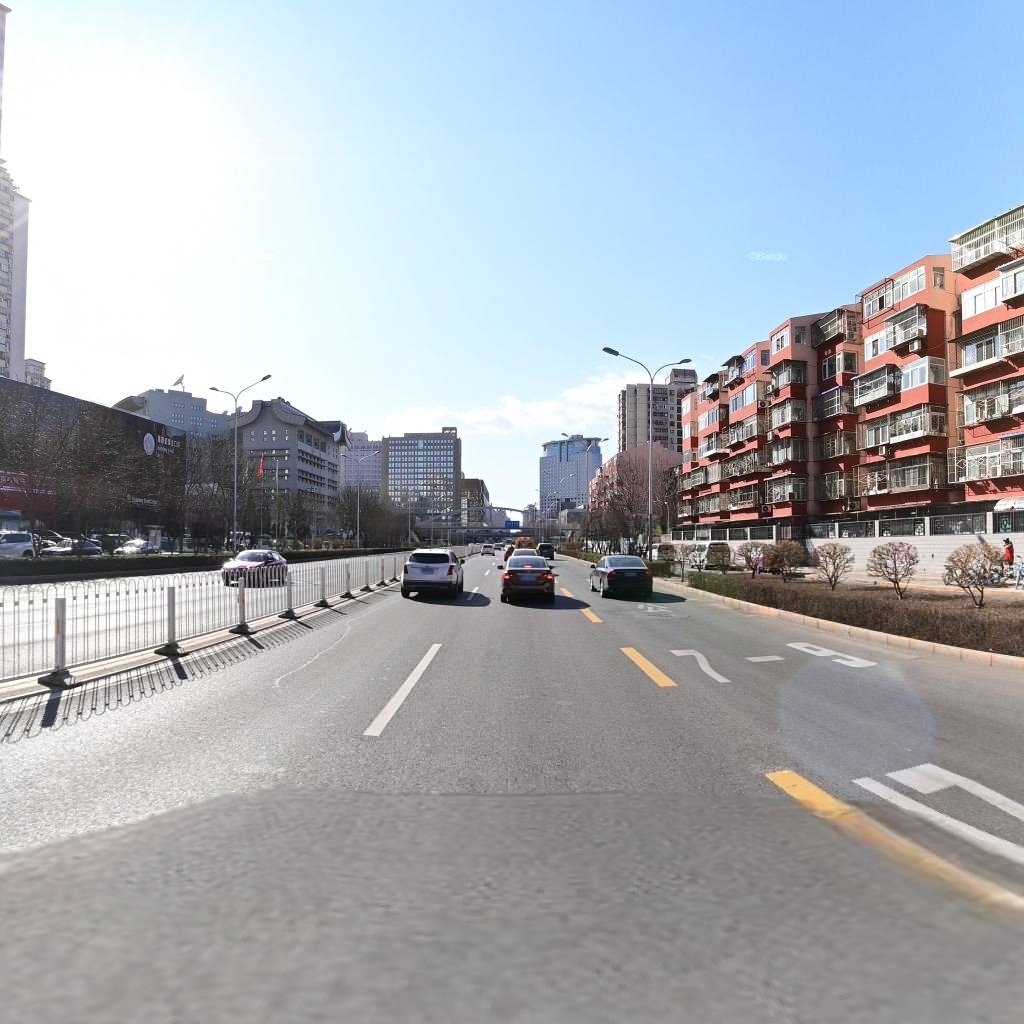
Region: Chaoyang
Road damage annotations: longitudinal patch